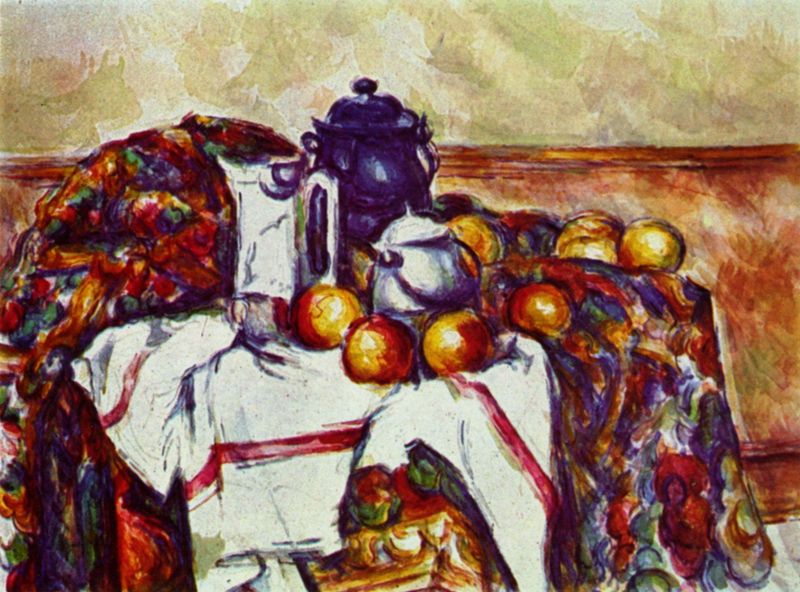
Titel: Stilleben
Künstler: Paul Cézanne
Standort: Los Angeles (California)
Institution: Norton Simon Foundation
Schlagwörter: blau, gemälde, schatten, wasser, weiß, cezanne, gelb, grob, grün, impressionismus, ocker, blumen, braun, bunt, hell, licht, orange, tisch, zimmer, haus, obst, rot, tuch, expressionismus, muster, wand, falten, tischdecke, tischtuch, öl, boden, interieur, stoff, tücher, decke, drei, saum, früchte, henkel, kanne, krug, stilleben, stillleben, vase, apfel, orangen, topf, äpfel, farbig, lehne, farben, flächen, farbe, lila, rand, querformat, dekoration, kaffee, impressionistisch, dekor, handtuch, streifen, tasse, tee, umriss, gemustert, töpfe, deckel, gefäß, blumenmuster, porzellan, linie, milch, geschirr, kaffeekanne, leinwand, viel, pinselstrich, blsu, griffe, dunke, geblümt, reif, sieben, teekanne, pfirsiche, gefäße, kannen, teekessel, kessel, pastel, decken, milchkanne, zwiebeln, farbenfroh, tischdecken, zuckerdose, msuter, henkelkanne, interiuer, stillebem, tesz, weiß-rot, kannem